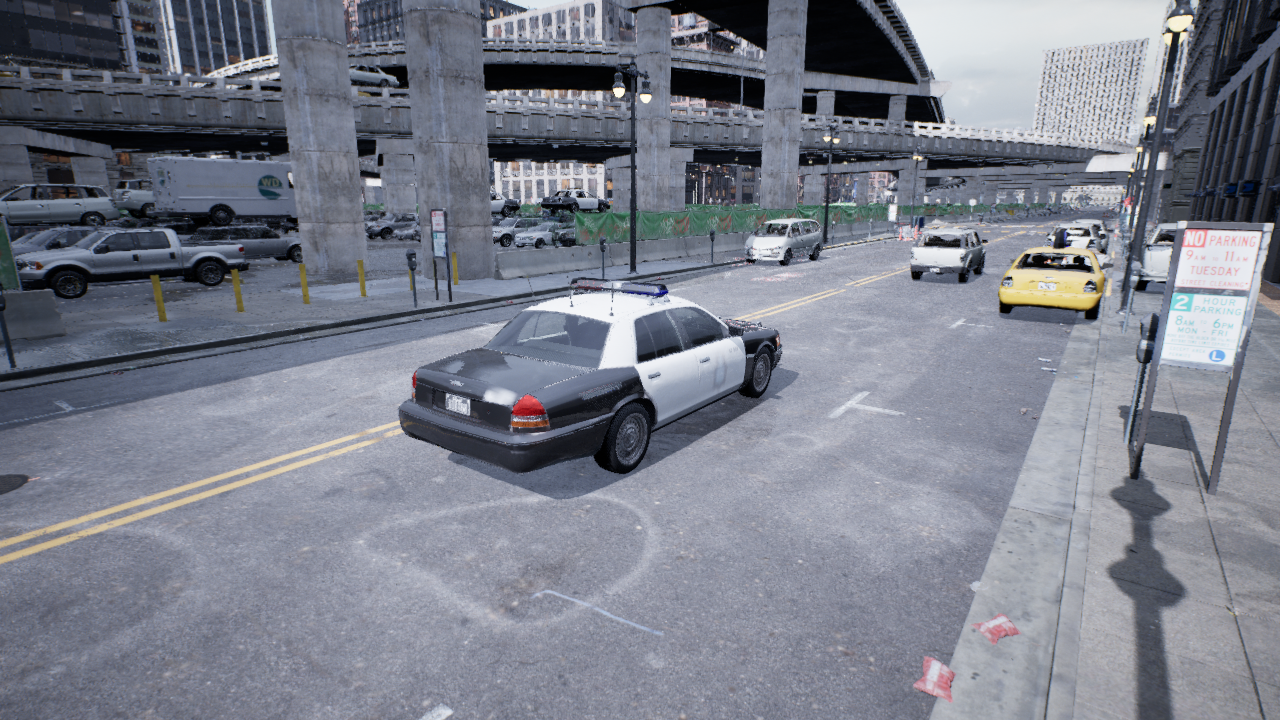
Venue: downtown
Lighting: overcast
Vehicle rig: sedan